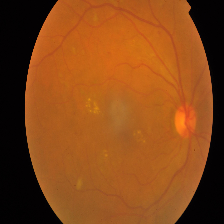
Diabetic retinopathy grade: Proliferative DR